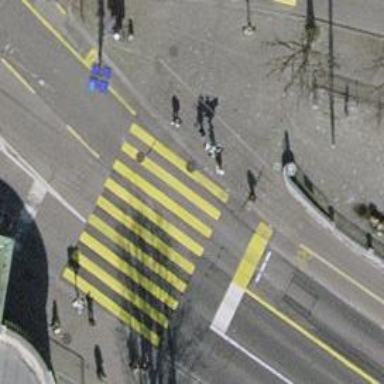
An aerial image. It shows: Crossing with traffic signals.